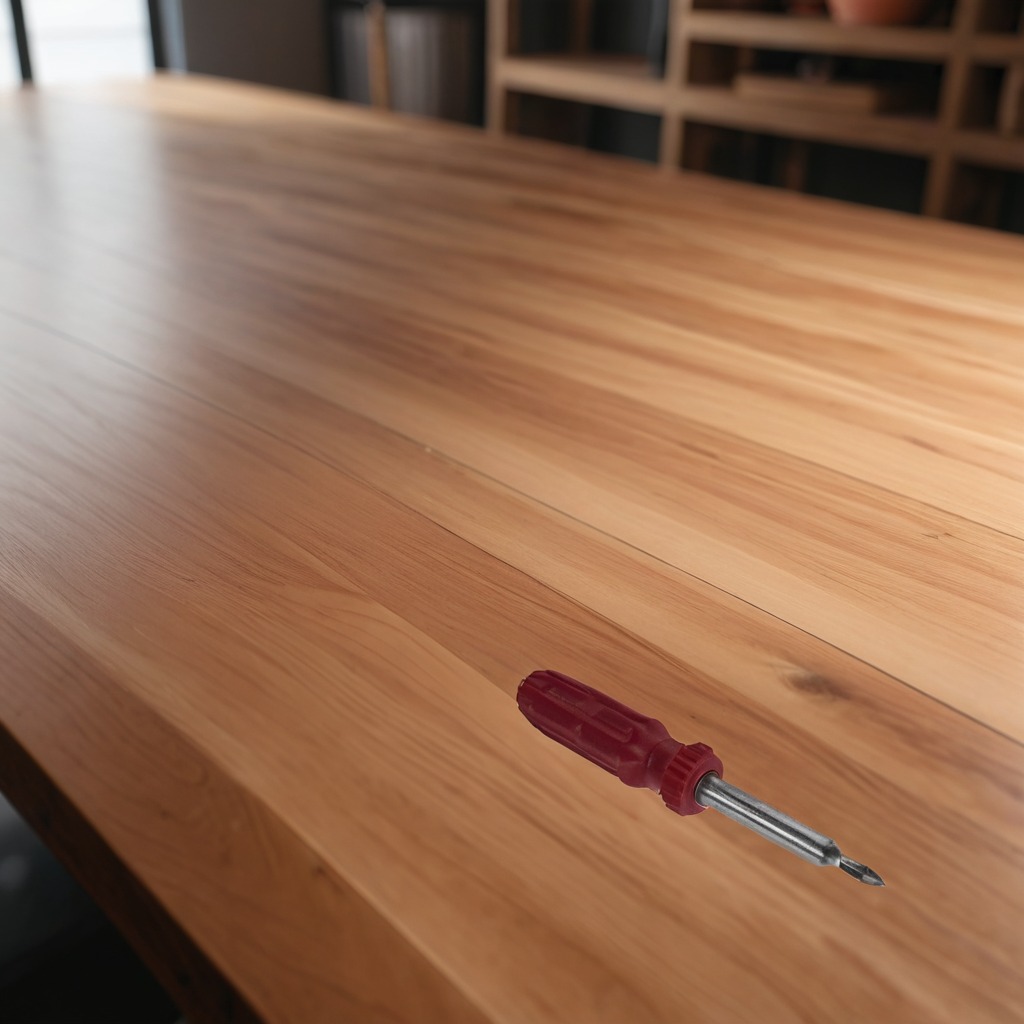
A screwdriver is lying on the wooden table in a carpentry studio.